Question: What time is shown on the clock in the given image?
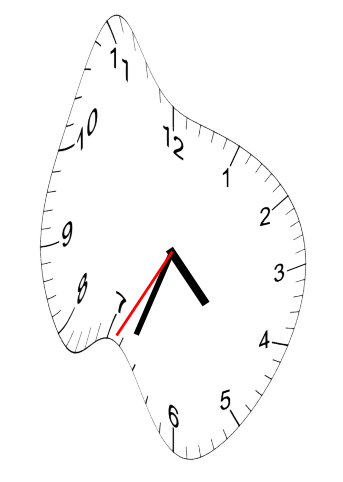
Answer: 04:33:35